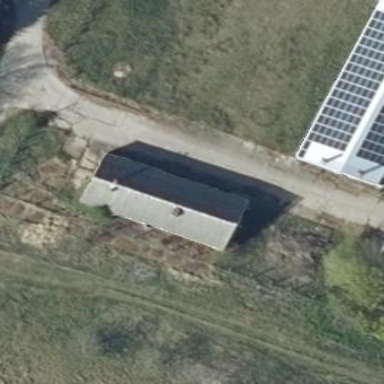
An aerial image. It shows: Red gabled roof on farm auxiliary building.